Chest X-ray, AP view. Patient: 30 years old, sex F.
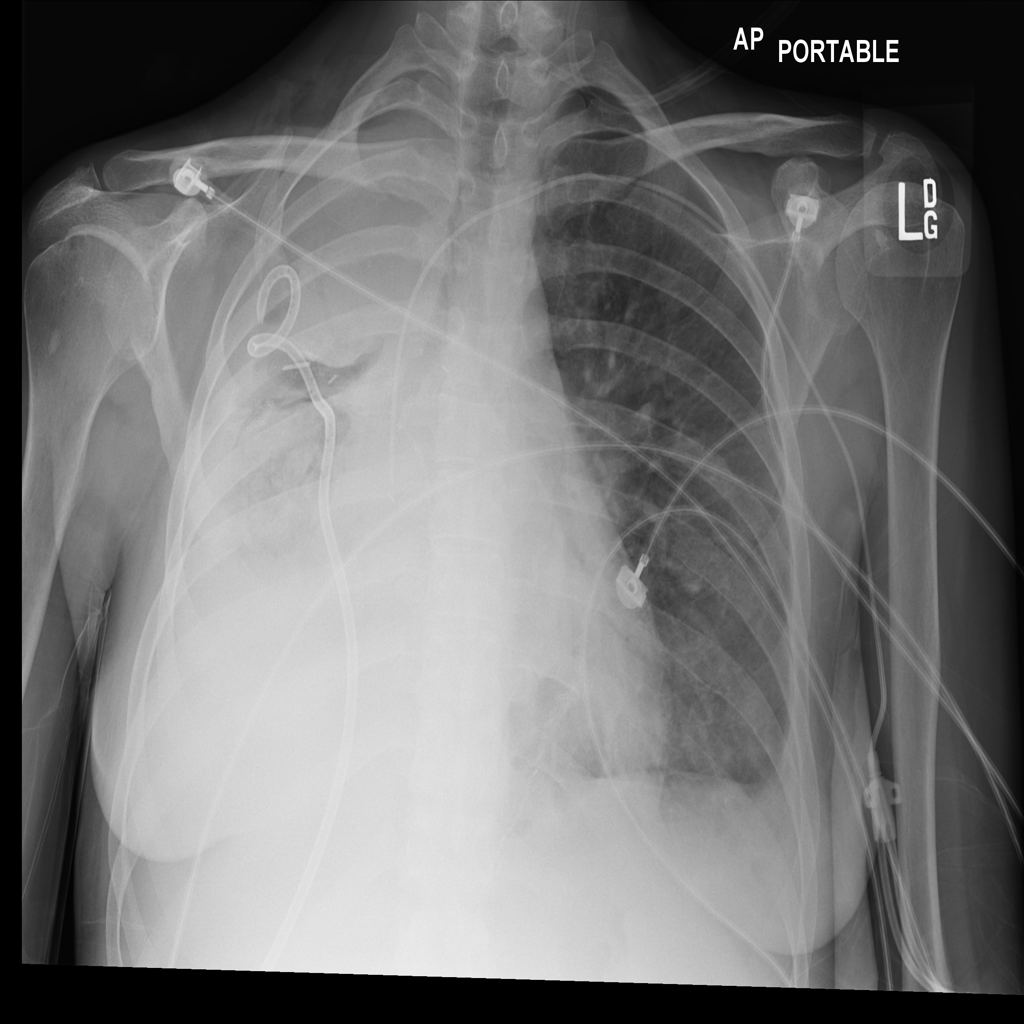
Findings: No Finding